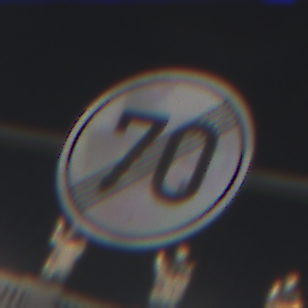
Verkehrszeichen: EndeGeschwindigkeit70
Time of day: Night
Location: Outdoor (Urban)
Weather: PartlyCloudy
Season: NotSpecified
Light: Artificial